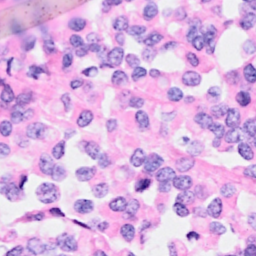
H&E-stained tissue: Breast